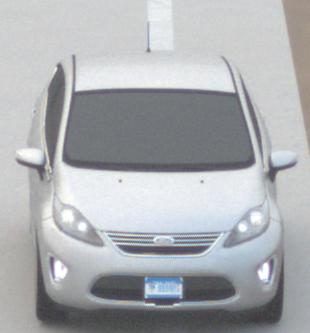
Make: Ford
Model: Fiesta
Detailed model: ’09 Sedan (seventh series)
Model produced from: 2010
Model produced until: 2017
Doors: 4
Color: white
Road condition: dry road
Daytime: morning or afternoon
Contrast: low contrast